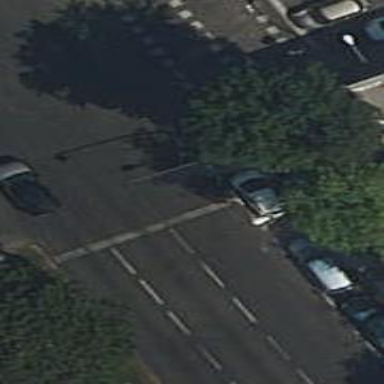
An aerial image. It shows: Road with traffic signals.